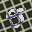
Label: 5